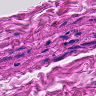
Metastatic tissue present: no